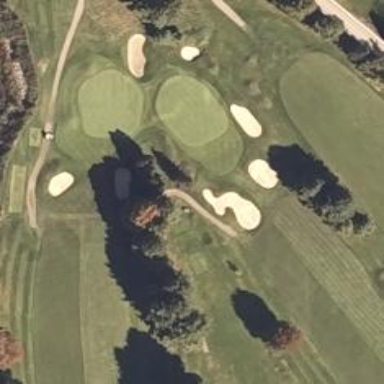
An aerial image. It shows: Pathway for golfing.